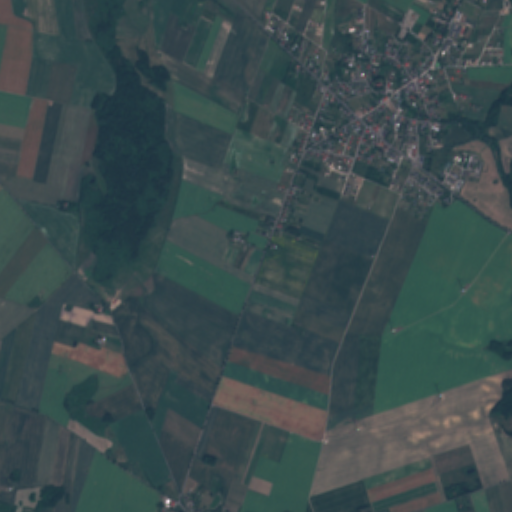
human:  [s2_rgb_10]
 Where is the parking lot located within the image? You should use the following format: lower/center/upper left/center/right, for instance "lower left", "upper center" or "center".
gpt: The parking lot is located in the upper right of the image.
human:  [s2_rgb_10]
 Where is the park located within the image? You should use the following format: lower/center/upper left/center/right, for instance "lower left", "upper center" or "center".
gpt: There is no park in the image.